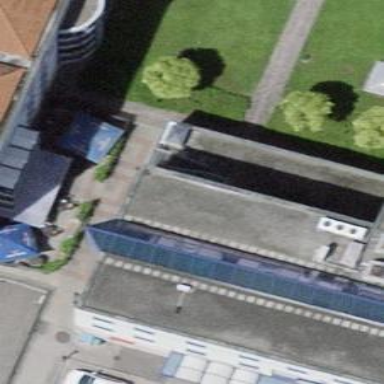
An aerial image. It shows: Commercial building.